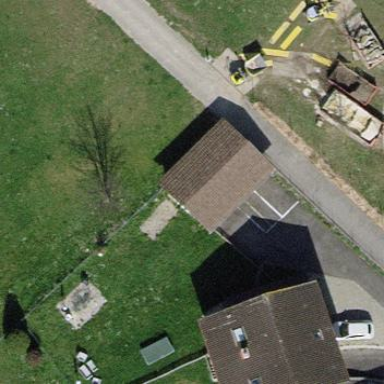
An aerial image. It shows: Group of garages.